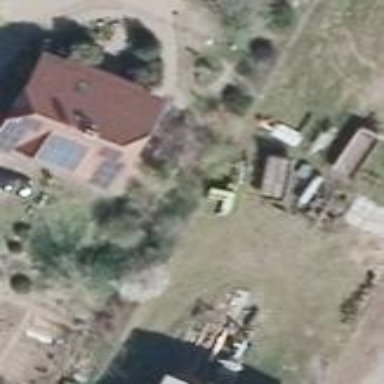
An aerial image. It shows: Veterinary building.